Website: walmart
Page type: billing-address
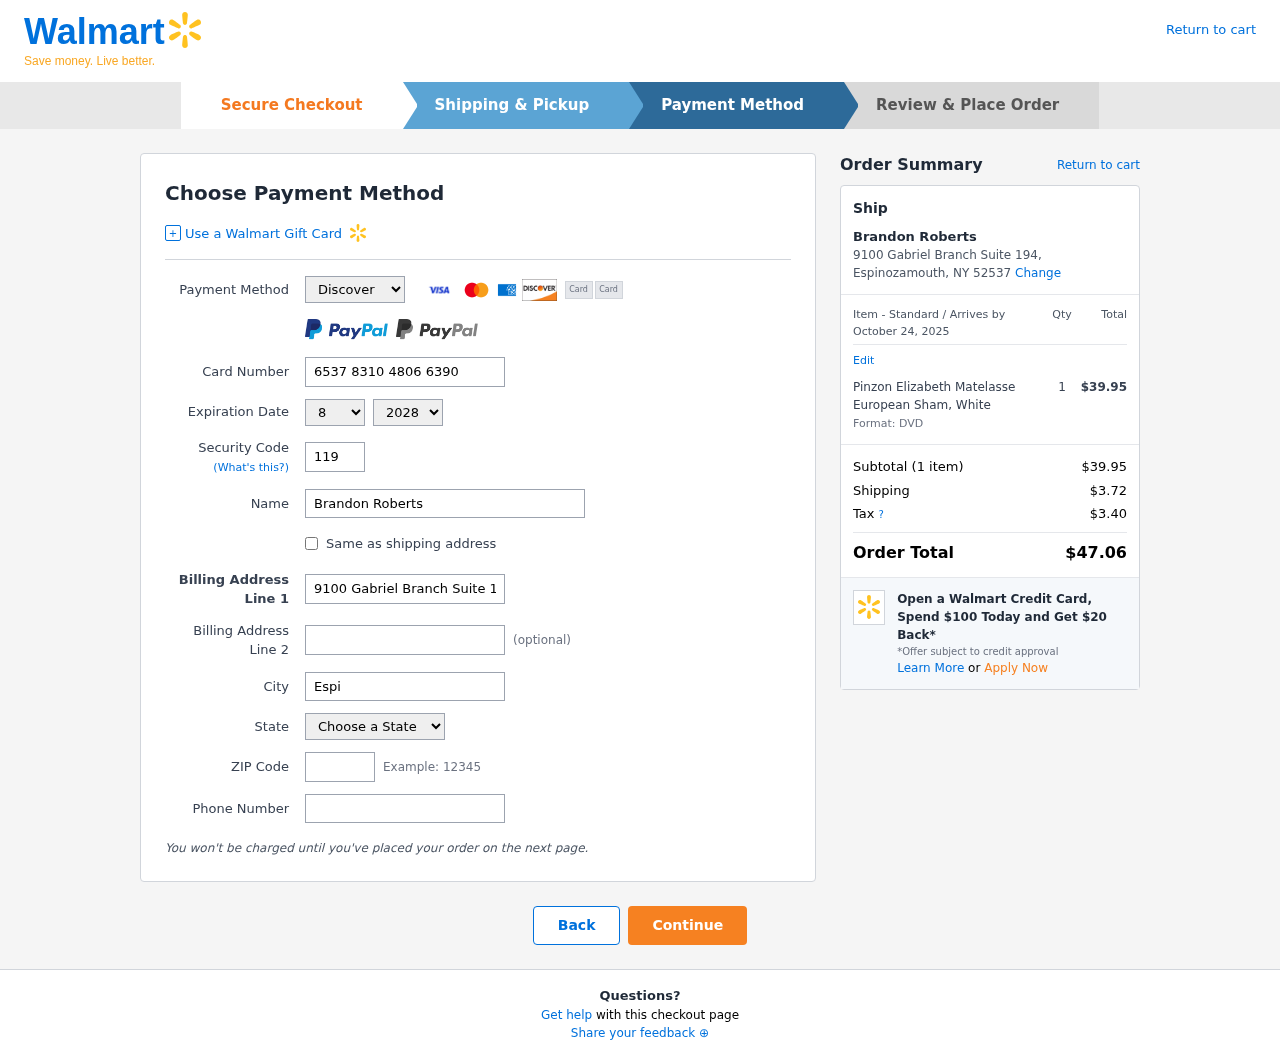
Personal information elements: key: PII_CARD_CVV
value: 119
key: PII_CARD_EXPIRY_MONTH
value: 08
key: PII_CARD_EXPIRY_YEAR
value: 28
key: PII_CARD_NUMBER
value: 6537 8310 4806 6390
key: PII_CARD_TYPE
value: Discover
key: PII_CITY
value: Espinozamouth
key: PII_CITY_STATE_ZIP
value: Espinozamouth, NY 52537
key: PII_FULLNAME
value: Brandon Roberts
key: PII_PHONE
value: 7108667334
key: PII_POSTCODE
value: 52537
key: PII_STATE
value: New York
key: PII_STREET
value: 9100 Gabriel Branch Suite 194
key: PII_FULLNAME2
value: Brandon Roberts
Product elements: key: PRODUCT1_NAME
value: Pinzon Elizabeth Matelasse European Sham, White
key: PRODUCT1_PRICE
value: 39.95
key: PRODUCT1_QUANTITY
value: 1
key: PRODUCT1_DESC
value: Format: DVD
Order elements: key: ORDER_DELIVERY_DATE
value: October 24, 2025
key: ORDER_NUM_ITEMS
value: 1
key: ORDER_SUBTOTAL
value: $39.95
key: ORDER_SHIPPING_COST
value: $3.72
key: ORDER_TAX
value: $3.40
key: ORDER_TOTAL
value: $47.06